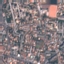
Label: Residential